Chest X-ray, AP view. Patient: 28 years old, sex M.
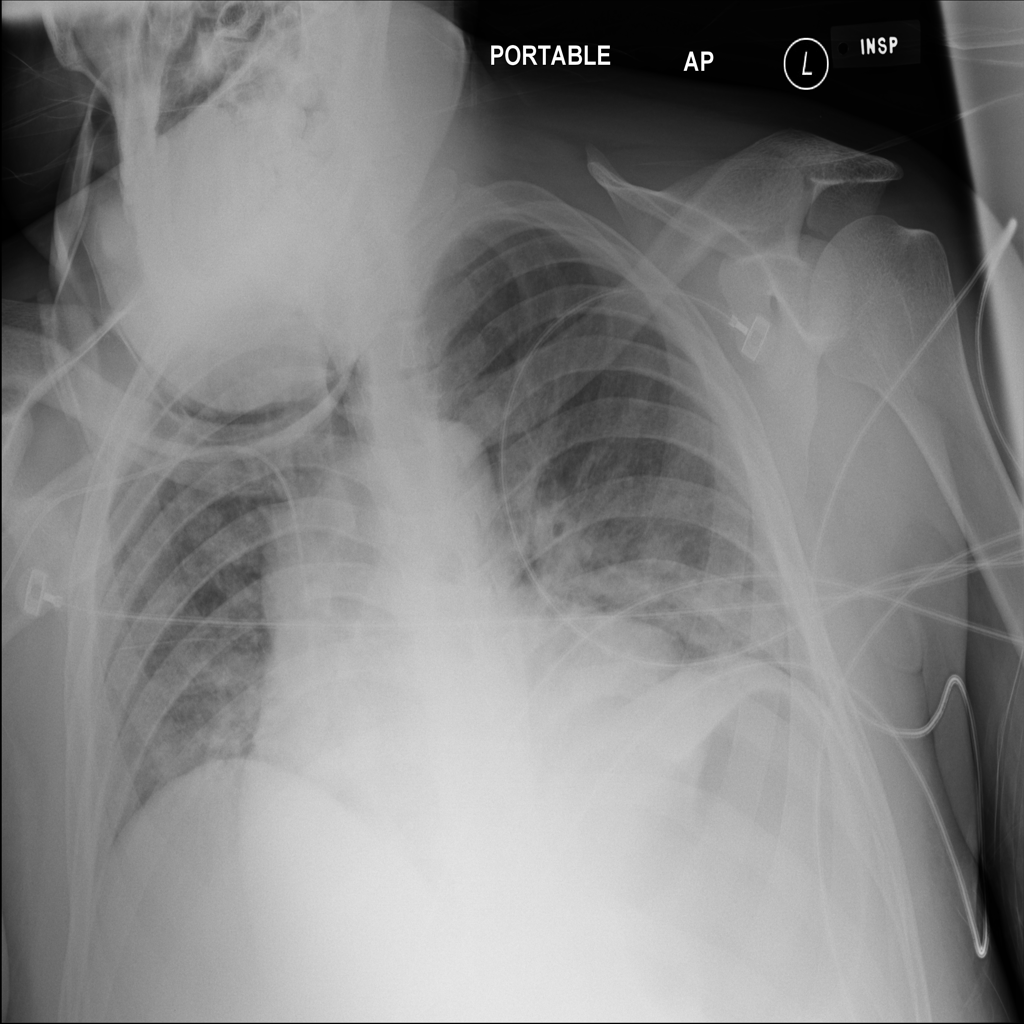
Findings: Edema, Infiltration